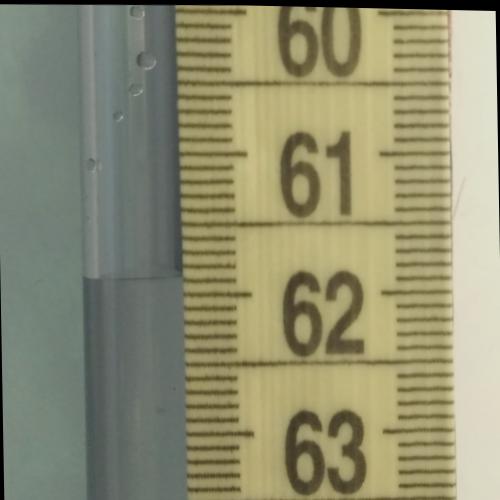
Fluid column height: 61.9 cm